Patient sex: M
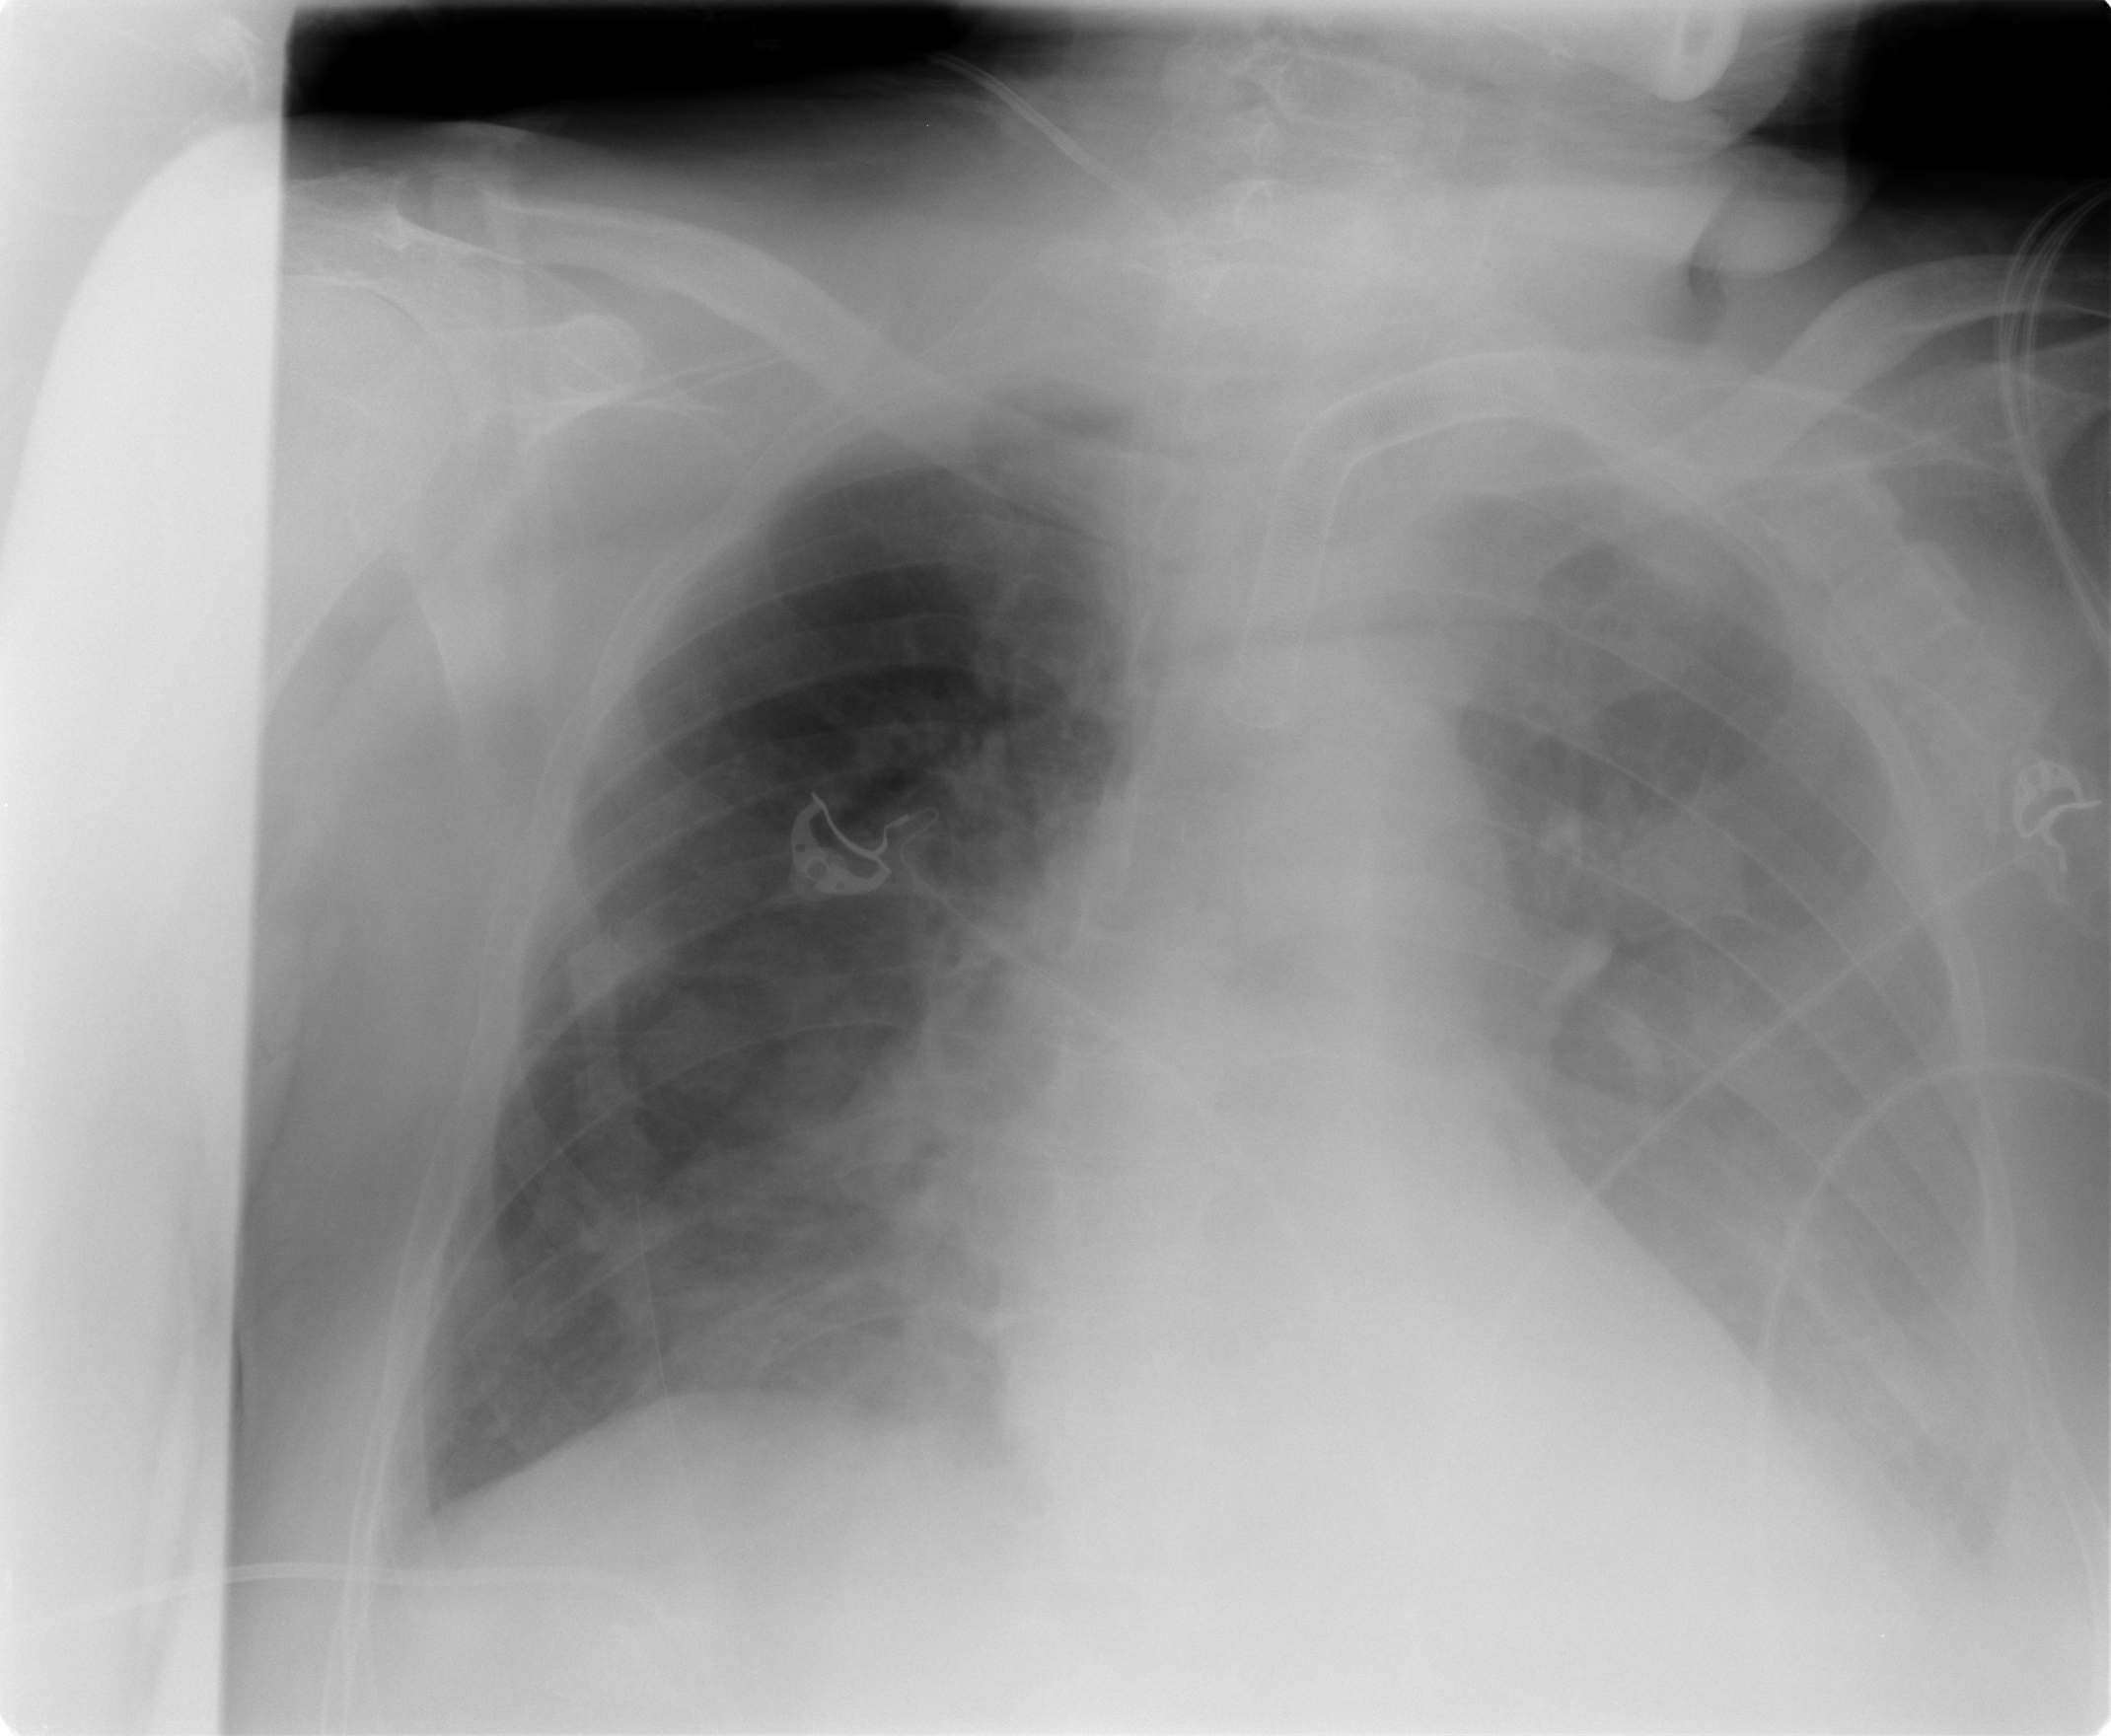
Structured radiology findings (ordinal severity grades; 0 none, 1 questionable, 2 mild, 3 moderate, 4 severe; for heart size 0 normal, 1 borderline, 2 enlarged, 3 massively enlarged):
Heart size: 0
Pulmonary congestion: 3
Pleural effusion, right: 1
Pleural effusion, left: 3
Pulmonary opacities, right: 2
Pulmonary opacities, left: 2
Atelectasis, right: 2
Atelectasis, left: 2